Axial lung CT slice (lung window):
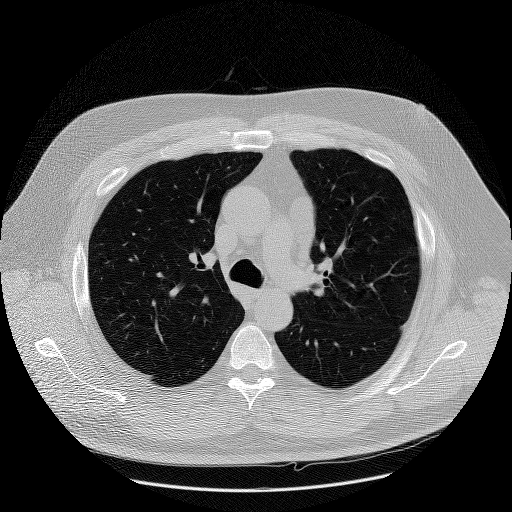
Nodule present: no